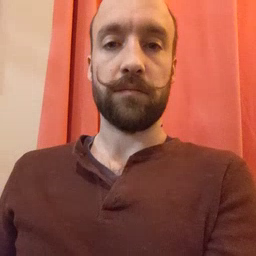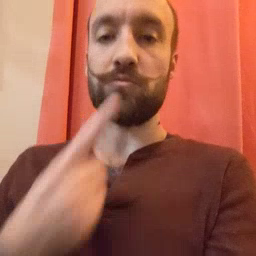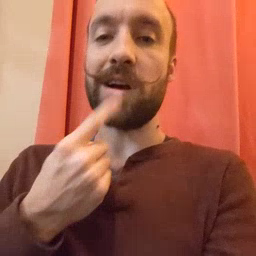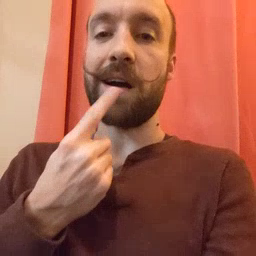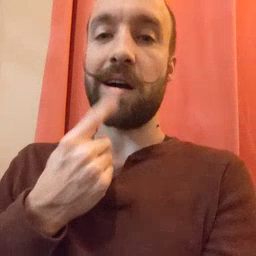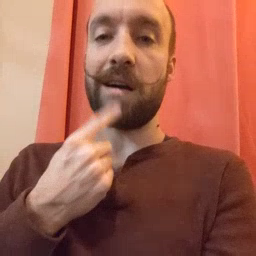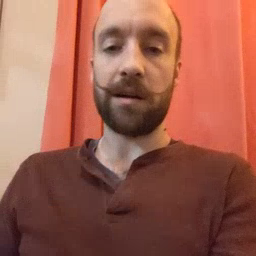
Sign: red